Interaction volume radius: 10 \u00c5
Interaction volume height: 10 \u00c5
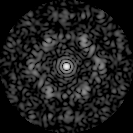
Disorder parameter: 0.6752